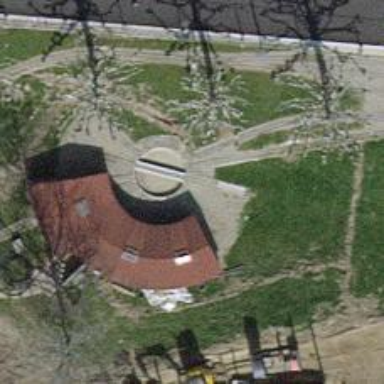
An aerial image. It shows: Miniature railway.